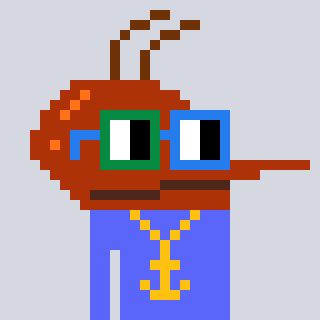
a pixel art character with square green and blue glasses, a mosquito-shaped head and a purple-colored body on a cool background